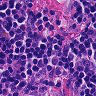
Metastatic tissue present: no